I will show an image sequence of human cooking. I have annotated the images with numbered circles. Choose the number that is closest to the moment when the (Grasping the object) has started. You are a five-time world champion in this game. Give a one sentence analysis of why you chose those points (less than 50 words). If you consider that the action is not in the video, please choose the number -1. Provide your answer at the end in a json file of this format: {"points": []}
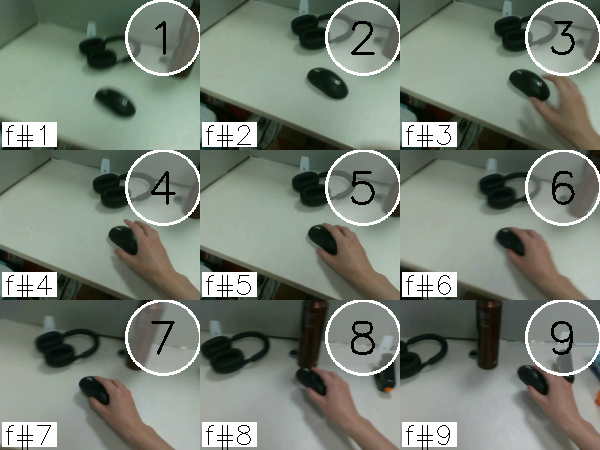
Frame 5 shows the clearest moment of hand-object contact.
{"points": [5]}